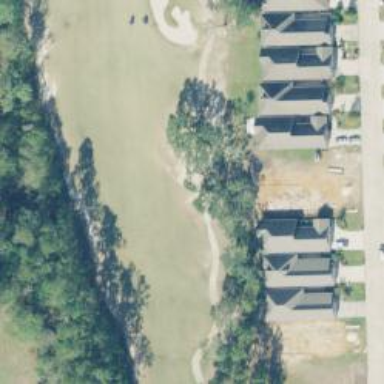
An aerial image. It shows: Pathway for golfing.